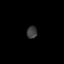
Tissue: lung
Cell type: Fibroblasts
Senescence score: 0.6394
Nuclear area (px): 124
Mean DAPI intensity: 60.056